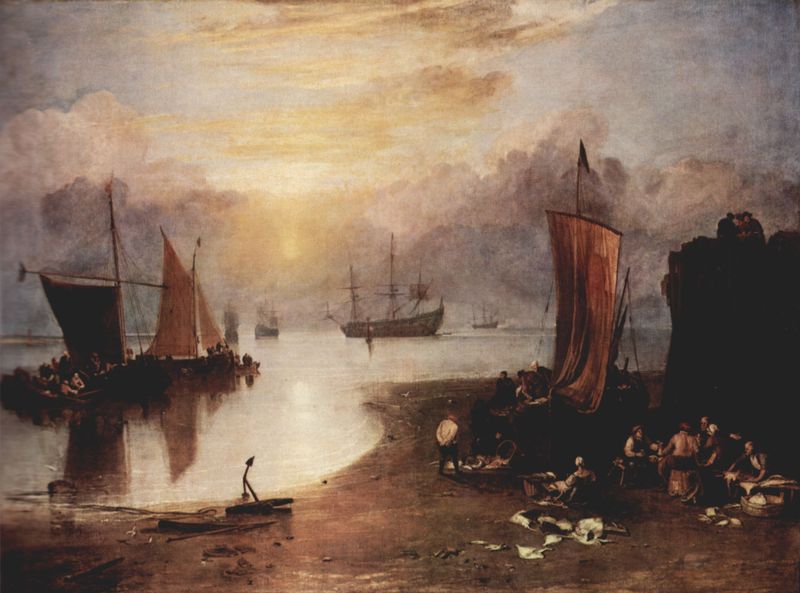
Titel: Im Morgendunst aufgehende Sonne, Fischer beim Reinigen und Verkauf des Fangs
Künstler: William Turner
Standort: London
Institution: National Gallery
Schlagwörter: blau, dunkel, felsen, gemälde, gruppe, himmel, meer, schatten, wasser, weiß, wolken, frauen, gelb, landschaft, menschen, sand, see, sitzen, ufer, wäsche, abend, braun, damen, hell, holz, licht, männer, nacht, orange, schwarz, rot, wolke, leute, malerei, mensch, steine, holland, niederlande, öl, dämmerung, ferne, horizont, hügel, natur, sonnenaufgang, spiegelung, sonne, personen, arbeit, boot, boote, kinder, küste, rückenansicht, schiff, schiffe, segel, segelboot, segelschiffe, strand, papier, düster, fahne, fischer, flagge, mast, segelschiff, körbe, fels, klippen, dunst, nebel, sonnenuntergang, arbeiter, hafen, masten, stille, romantik, schiffbruch, seemänner, seestück, tau, trümmer, turner, untergang, essen, flicken, widerschein, korb, glatt, athmosphäre, abendstimmung, anlegen, bucht, lichtreflexe, segelboote, klippe, ozean, segeln, steilküste, fischerboote, seil, rotbraun, reflektion, atmosphäre, anker, ankunft, fische, lehmboden, rückkehr, gefühl, flaute, sege, fischfang, seeleute, dreimaster, spiegelunge, piraten, atmosphärisch, einkehr, dstrand, sefel, strant, männer+seeleute